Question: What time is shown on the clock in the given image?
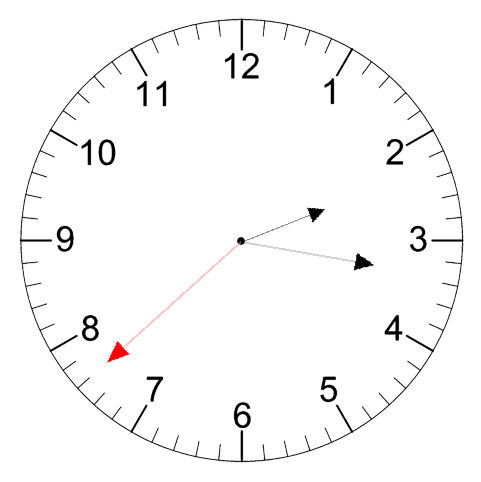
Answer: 02:16:38